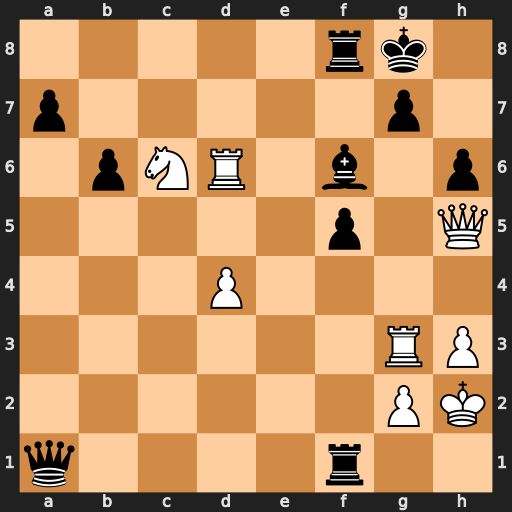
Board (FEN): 5rk1/p5p1/1pNR1b1p/5p1Q/3P4/6RP/6PK/q4r2
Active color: w
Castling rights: -
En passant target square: -
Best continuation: Rxg7+ Bxg7 Ne7+ Kh7 Rxh6+ Bxh6 Qg6+ Kh8 Qxh6#